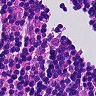
Metastatic tissue present: no